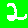
Digit: 2